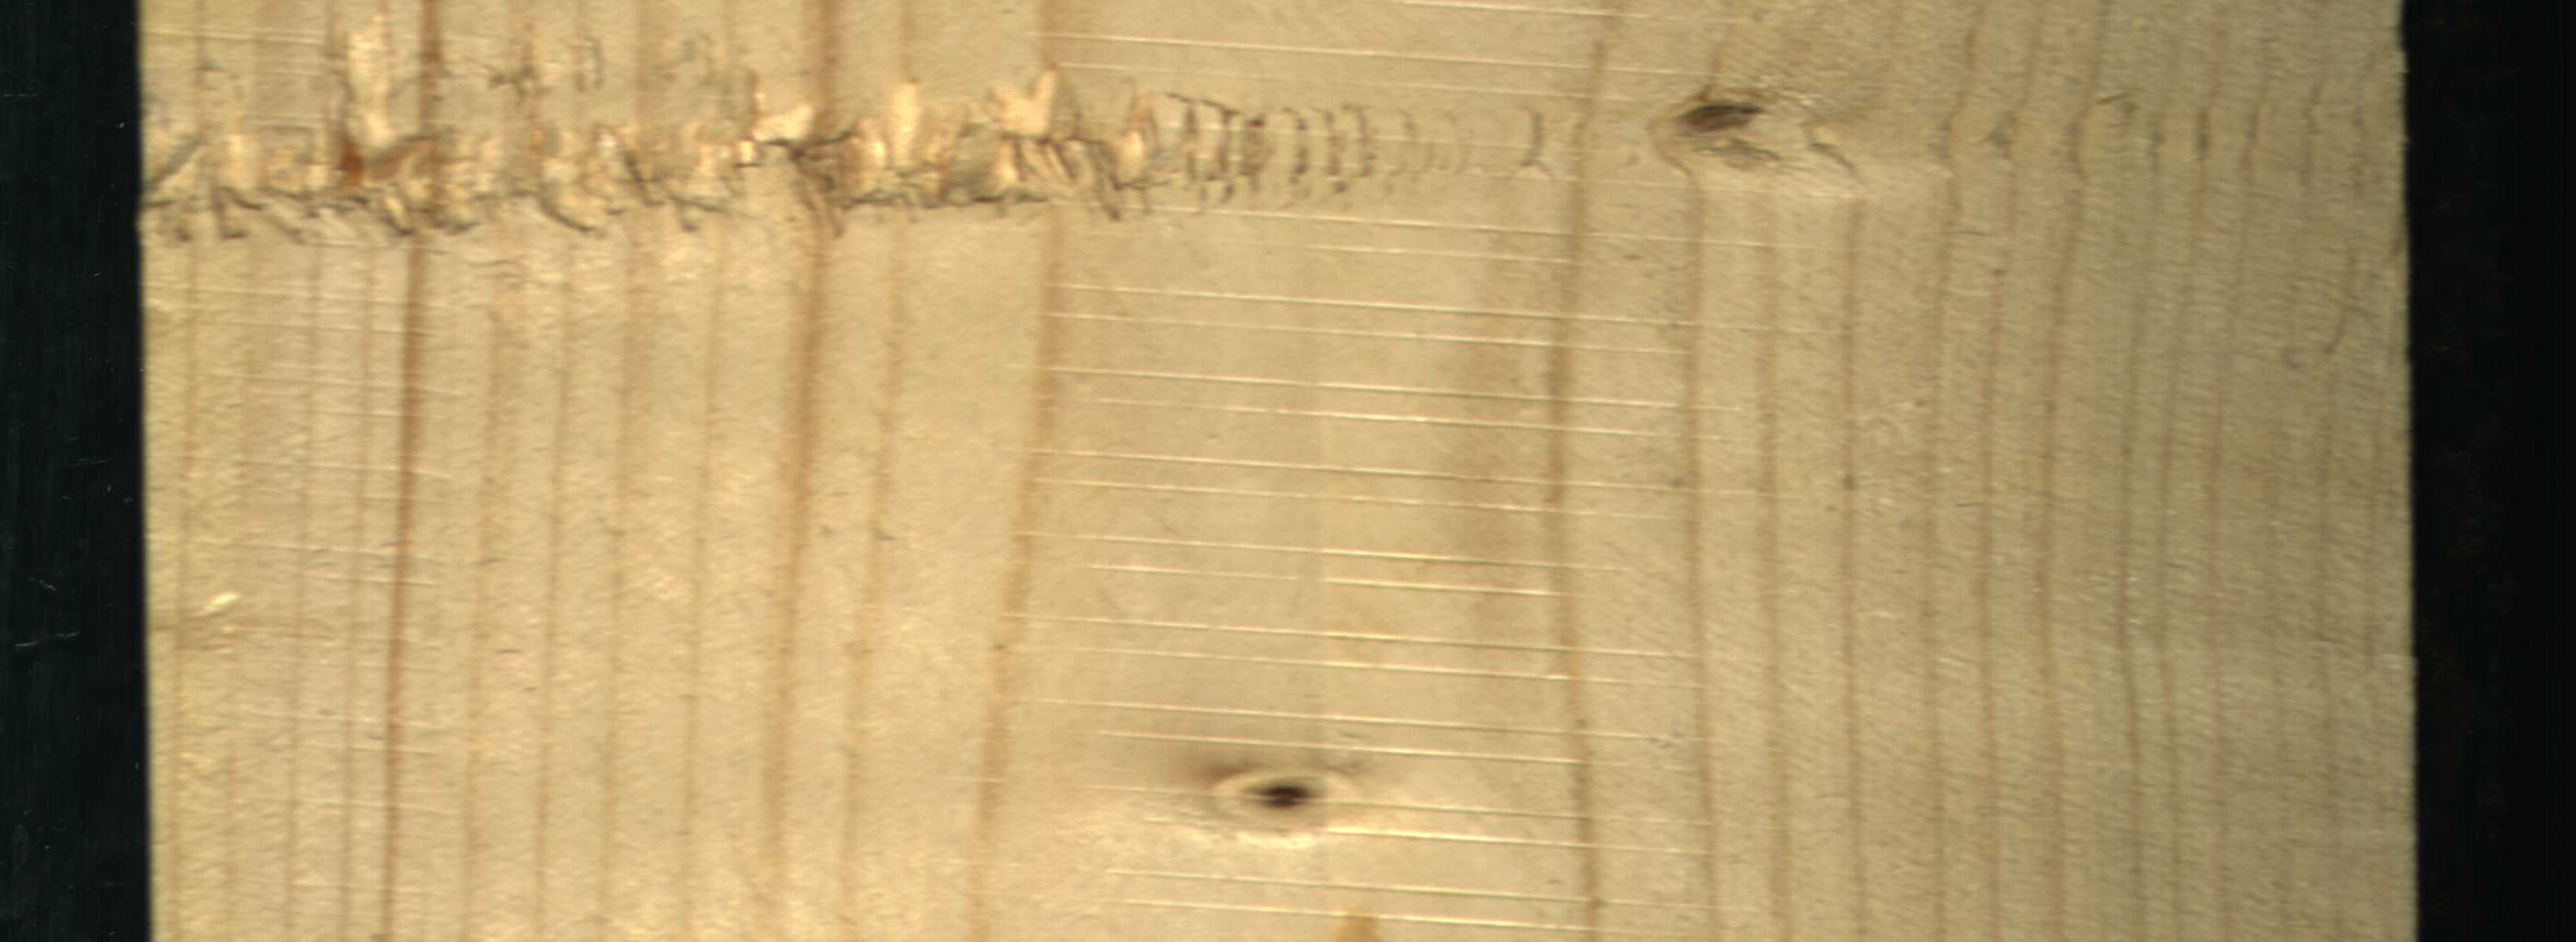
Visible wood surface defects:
Dead_Knot
Live_Knot